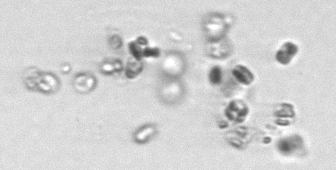
Label: Thalassiosira_sp_aff_mala